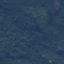
Label: Forest